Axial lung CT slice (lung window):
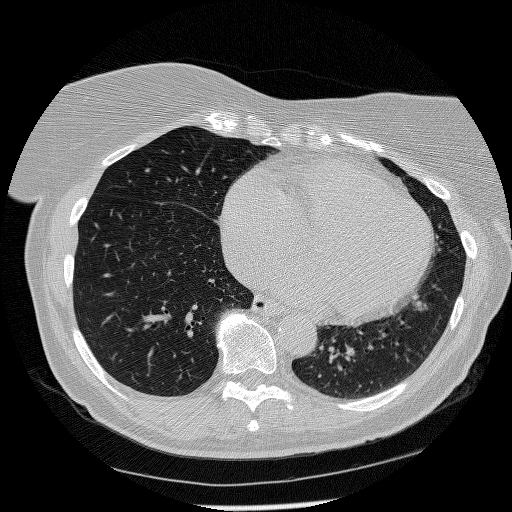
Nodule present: no